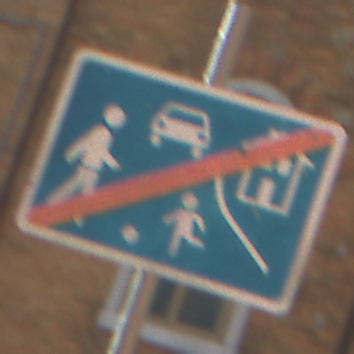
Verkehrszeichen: EndeVerkehrsberuhigterBereich
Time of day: MorningAfternoon
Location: Outdoor (Urban)
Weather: Clear
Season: NotSpecified
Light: Natural